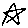
Label: star